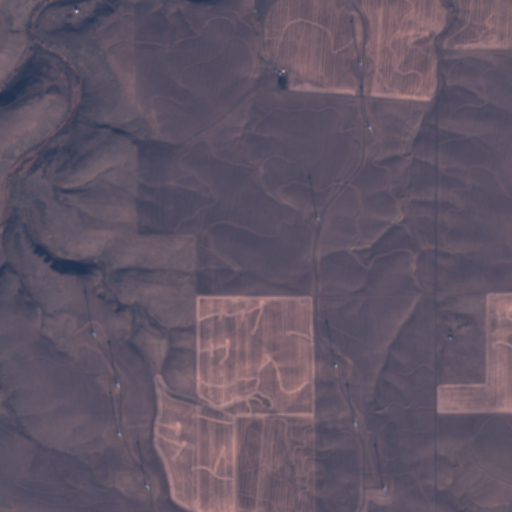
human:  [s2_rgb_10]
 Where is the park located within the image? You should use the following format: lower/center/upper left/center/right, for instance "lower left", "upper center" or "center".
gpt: The park is located in the upper left of the image.
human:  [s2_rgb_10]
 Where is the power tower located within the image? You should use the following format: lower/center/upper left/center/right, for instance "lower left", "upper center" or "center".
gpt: The power tower is located in the center left of the image.
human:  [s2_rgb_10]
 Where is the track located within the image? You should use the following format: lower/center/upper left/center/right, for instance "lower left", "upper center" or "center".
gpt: There is no track in the image.